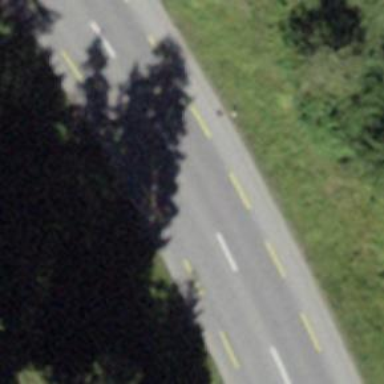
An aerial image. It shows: Primary highway with asphalt surface. It has designated lane for cyclists in both directions.